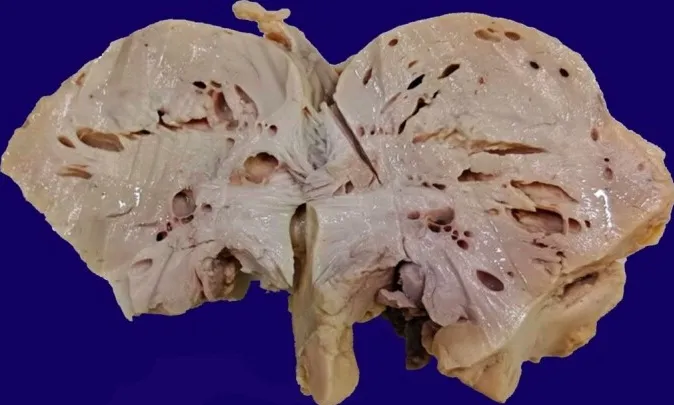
Gross specimen revealing marked cortical atrophy with spongiform appearance of white matter predominantly (scale bar = 5 cm).
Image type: pathology (h&e)